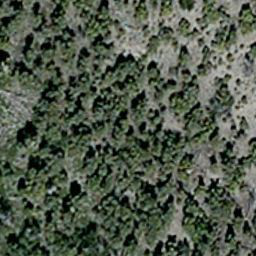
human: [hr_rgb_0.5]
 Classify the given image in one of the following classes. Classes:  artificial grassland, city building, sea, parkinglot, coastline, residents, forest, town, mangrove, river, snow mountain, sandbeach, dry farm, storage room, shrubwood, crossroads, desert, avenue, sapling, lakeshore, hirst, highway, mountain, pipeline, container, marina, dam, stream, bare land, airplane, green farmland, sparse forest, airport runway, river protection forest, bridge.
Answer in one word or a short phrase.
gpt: sparse forest